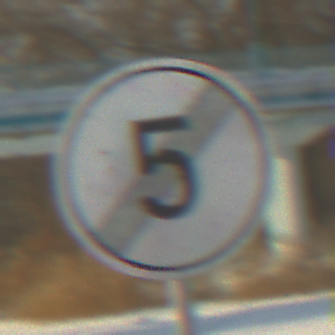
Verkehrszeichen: EndeGeschwindigkeit5
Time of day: MorningAfternoon
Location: Outdoor (Suburban)
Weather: PartlyCloudy
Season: NotSpecified
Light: Natural